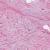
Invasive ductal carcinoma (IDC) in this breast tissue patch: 1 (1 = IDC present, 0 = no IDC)